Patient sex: M
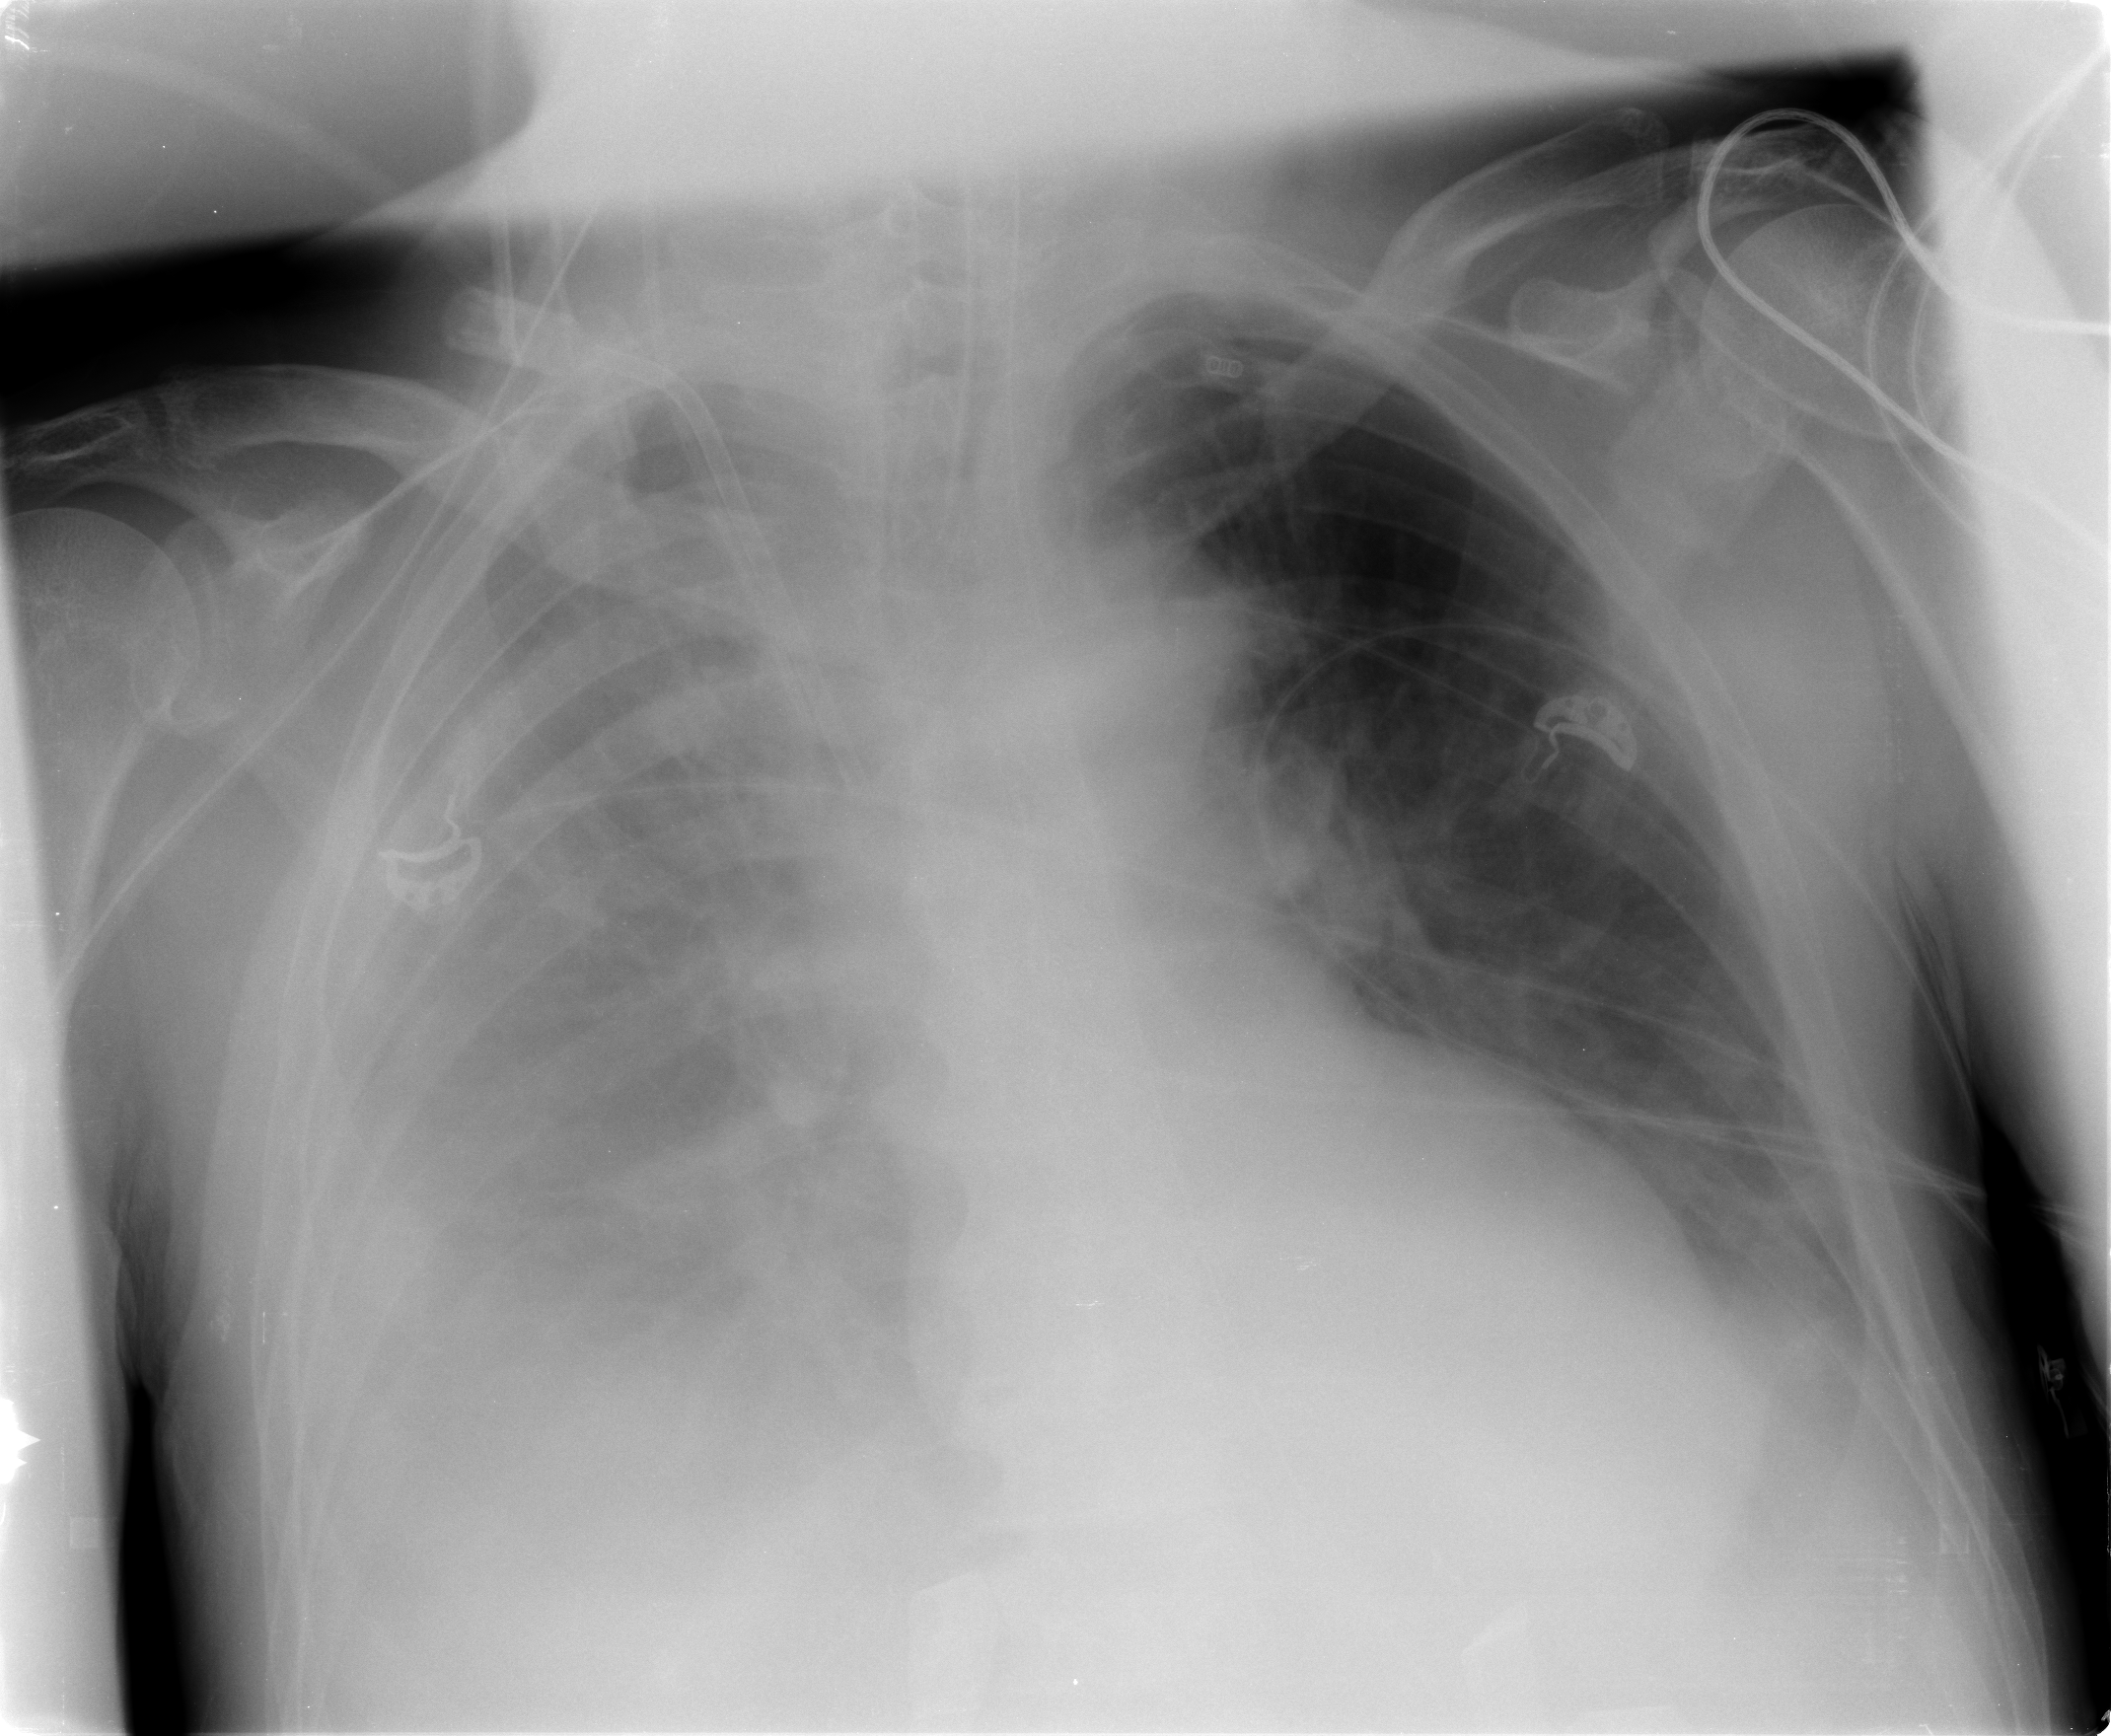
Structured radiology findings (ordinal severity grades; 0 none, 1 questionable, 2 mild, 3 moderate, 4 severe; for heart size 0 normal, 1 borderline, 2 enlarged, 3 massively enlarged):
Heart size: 0
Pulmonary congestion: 2
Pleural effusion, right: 3
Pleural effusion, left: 2
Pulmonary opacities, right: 0
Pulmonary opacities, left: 0
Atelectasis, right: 3
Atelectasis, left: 2